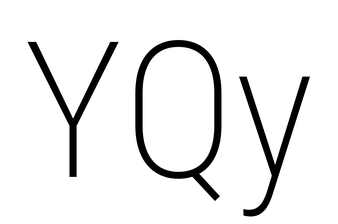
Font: Roboto_Condensed_ExtraLight